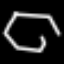
Label: octagon